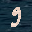
Label: 9